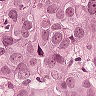
Metastatic tissue present: yes